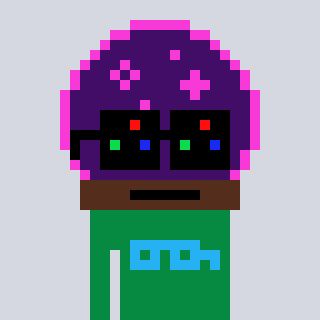
a pixel art character with square black sunglasses, a crystalball-shaped head and a green-colored body on a cool background